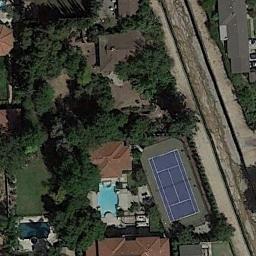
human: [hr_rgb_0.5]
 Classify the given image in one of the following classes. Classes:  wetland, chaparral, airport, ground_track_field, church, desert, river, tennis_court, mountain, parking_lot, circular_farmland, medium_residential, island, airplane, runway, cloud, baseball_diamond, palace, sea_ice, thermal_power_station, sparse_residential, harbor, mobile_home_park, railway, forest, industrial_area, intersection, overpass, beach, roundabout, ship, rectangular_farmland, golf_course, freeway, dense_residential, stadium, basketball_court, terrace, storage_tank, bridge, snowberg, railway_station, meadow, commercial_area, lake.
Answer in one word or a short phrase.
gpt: tennis_court